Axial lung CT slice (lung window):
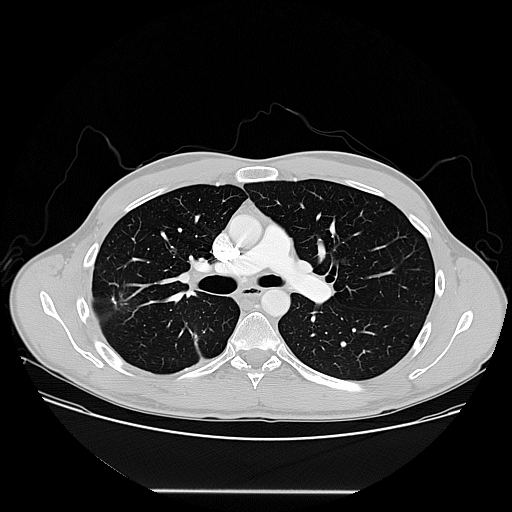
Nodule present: yes
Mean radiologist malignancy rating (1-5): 2